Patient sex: M
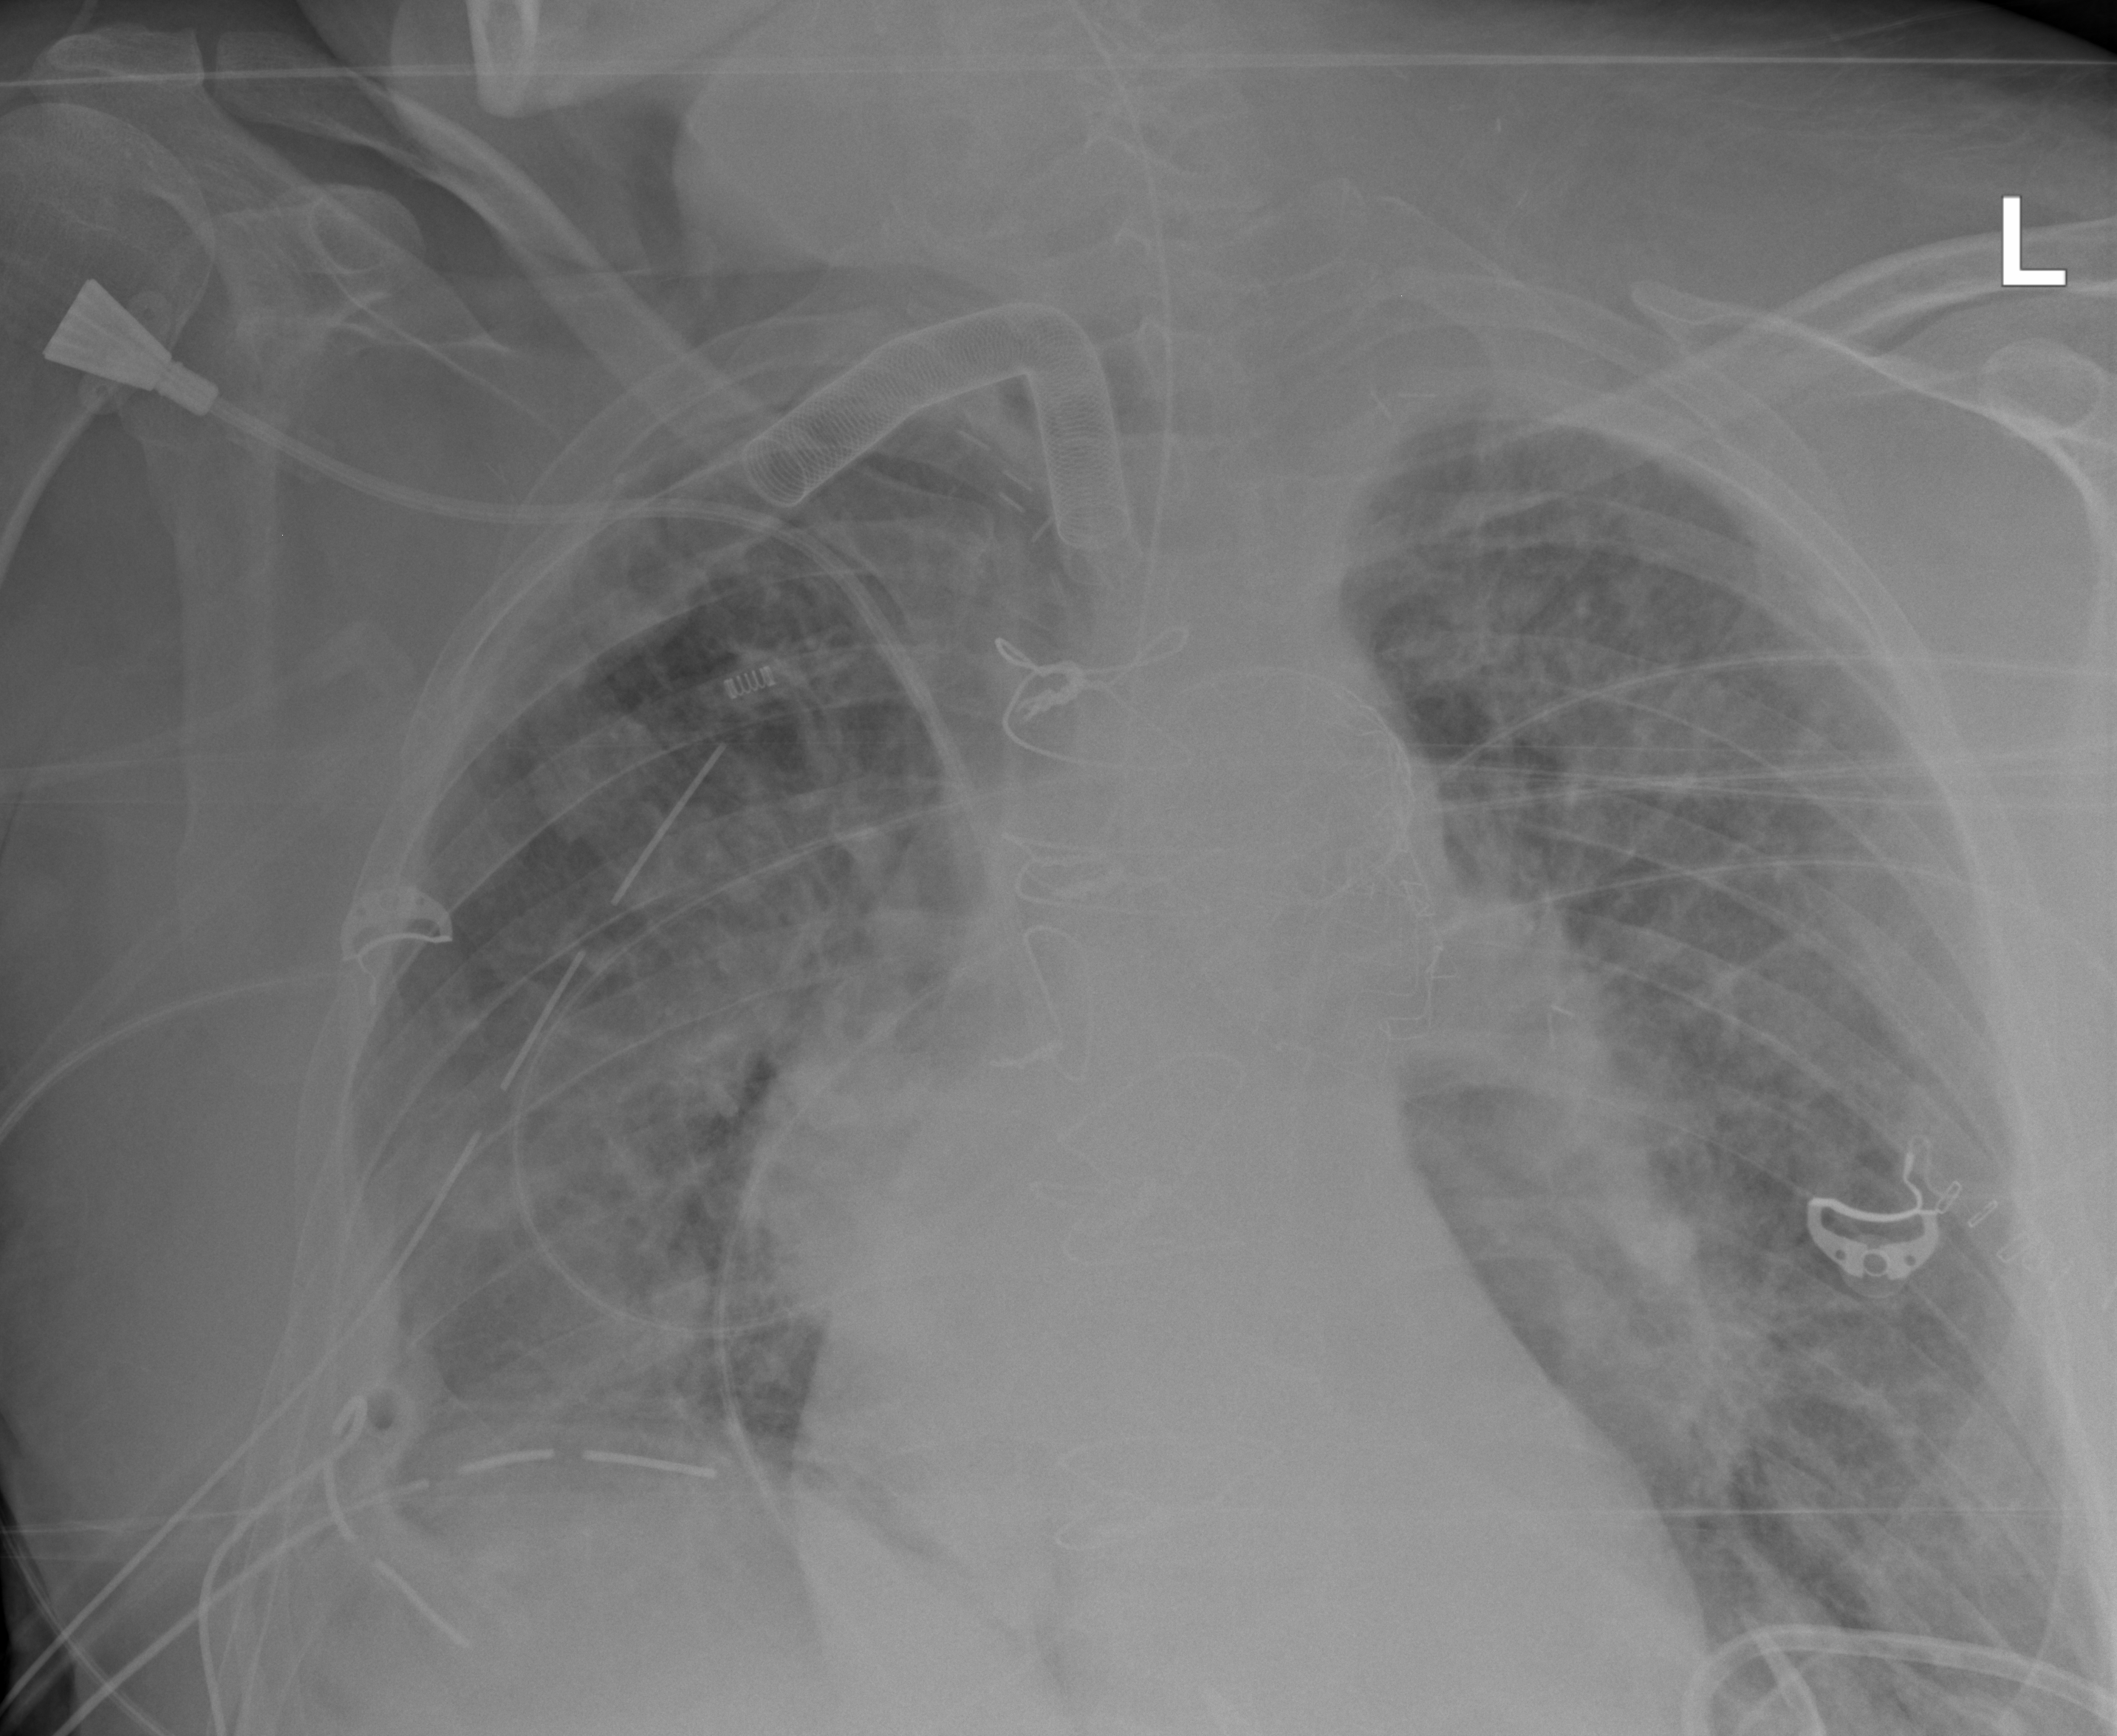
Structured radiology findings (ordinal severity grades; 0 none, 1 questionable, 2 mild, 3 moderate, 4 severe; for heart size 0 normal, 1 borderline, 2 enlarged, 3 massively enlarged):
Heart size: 1
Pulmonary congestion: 3
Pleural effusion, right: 2
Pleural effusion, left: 0
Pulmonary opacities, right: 2
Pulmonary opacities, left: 1
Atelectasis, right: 2
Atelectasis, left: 2